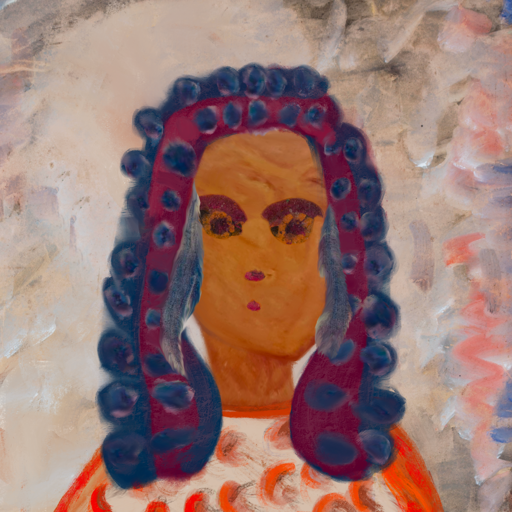
Background: Roy_Bahadur, Head And Neck Front: Pious_Lady, Face Front: Doll, Bust: Rupkatha, Hair Front: Hill_Girl, Head Accessory: Blank, Second Necklace: Blank, Necklace: Blank, Baby: Blank